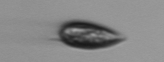
Label: Prorocentrum_triestinum